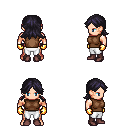
a pixel art fantasy rpg character, male body template, human, light skin, brown sleeveless shirt, white pants, raven loose hair, gold gloves, maroon shoes, four views (front, back, left, right), 2x2 character sprite sheet, small pixel art, hard edges, no anti-aliasing